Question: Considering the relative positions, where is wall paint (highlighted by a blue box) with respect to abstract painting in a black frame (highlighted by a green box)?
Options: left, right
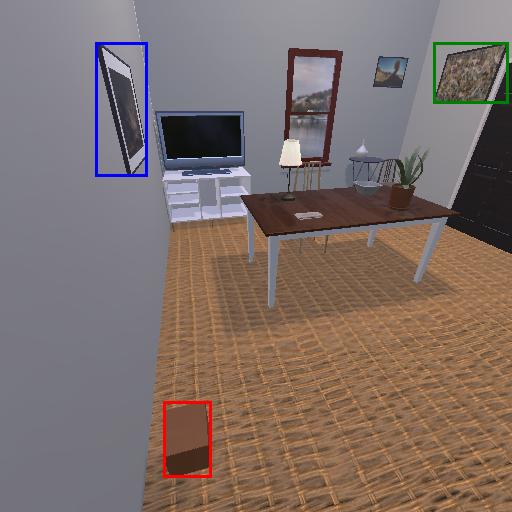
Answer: left